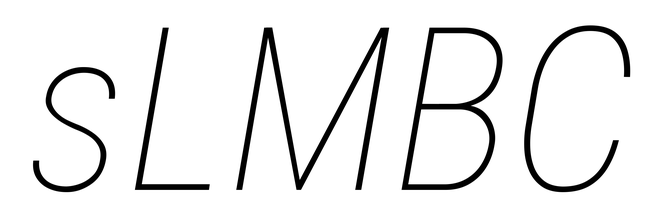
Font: Roboto-Italic_Condensed_Thin_Italic